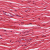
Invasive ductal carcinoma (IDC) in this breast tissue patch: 0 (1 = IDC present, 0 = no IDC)